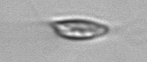
Label: Chrysochromulina